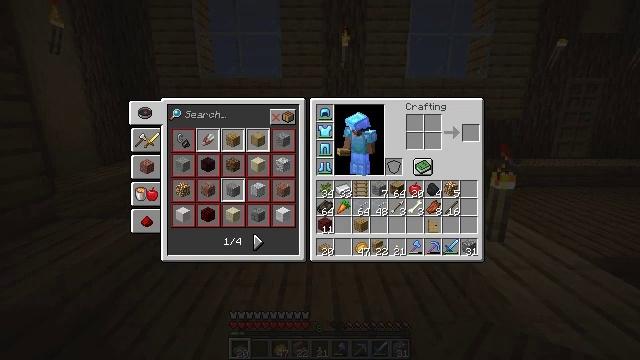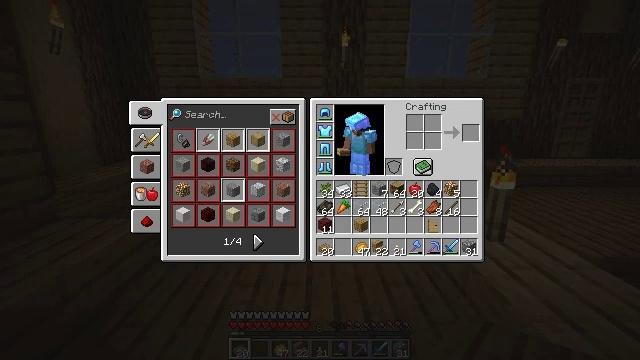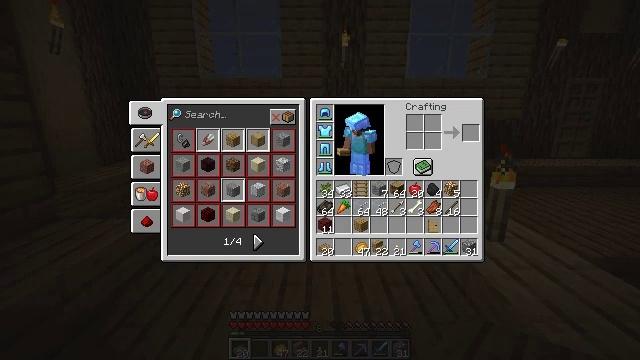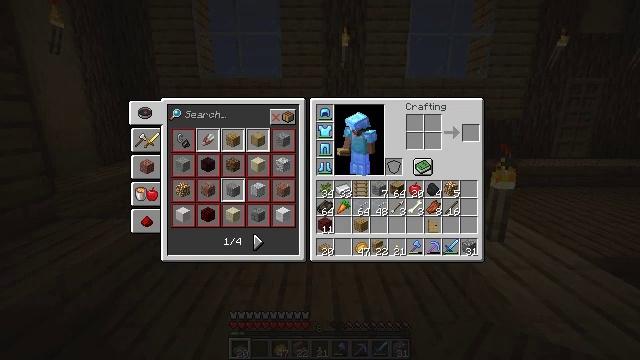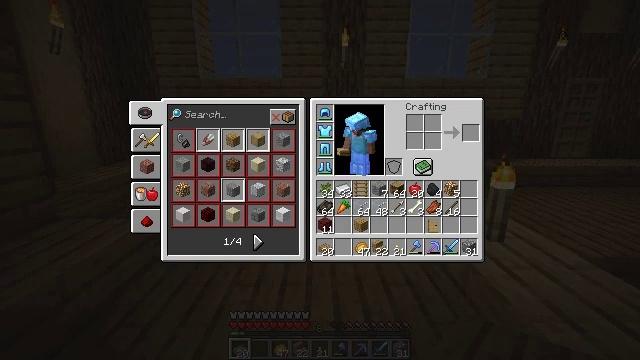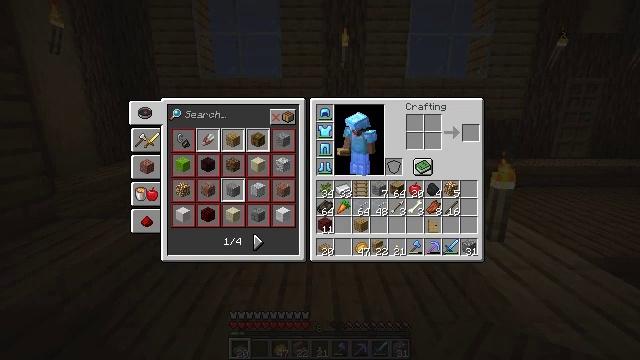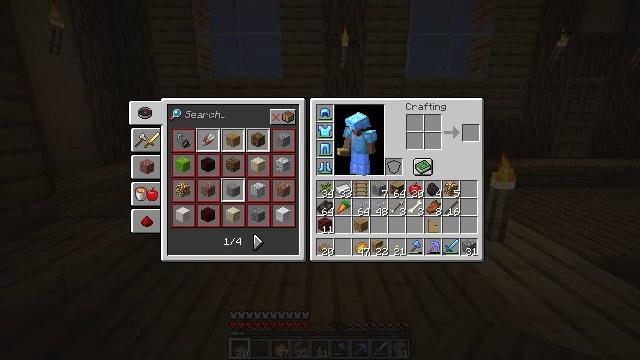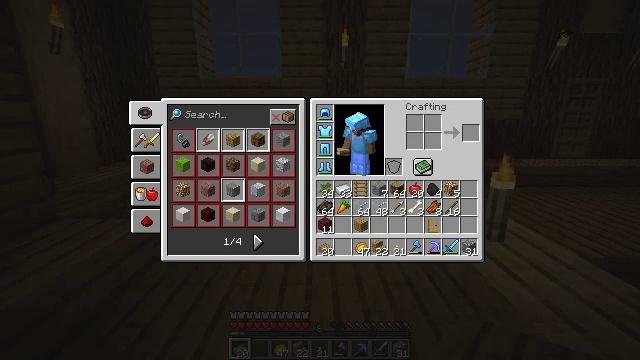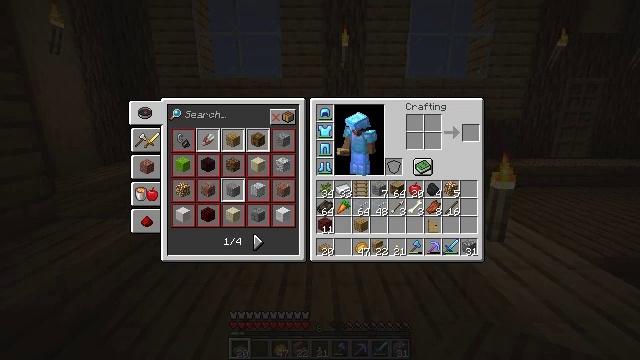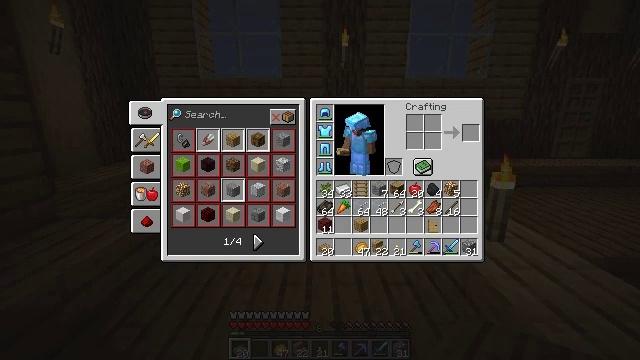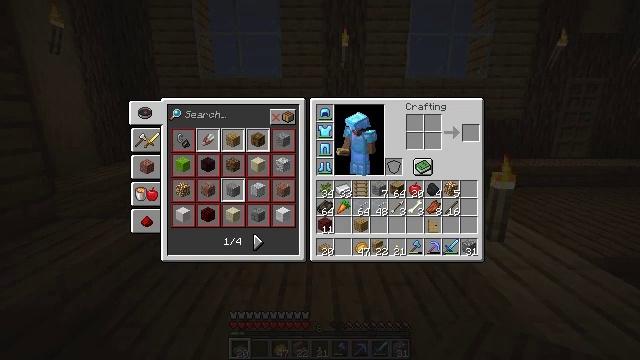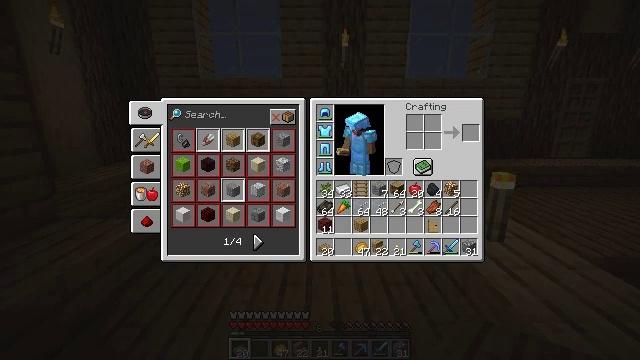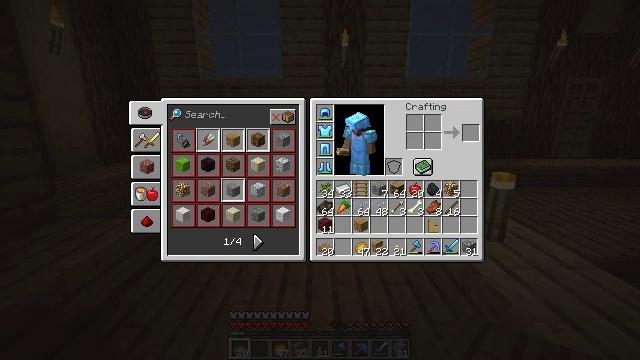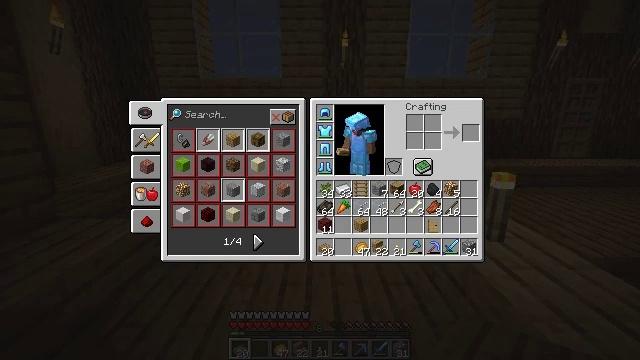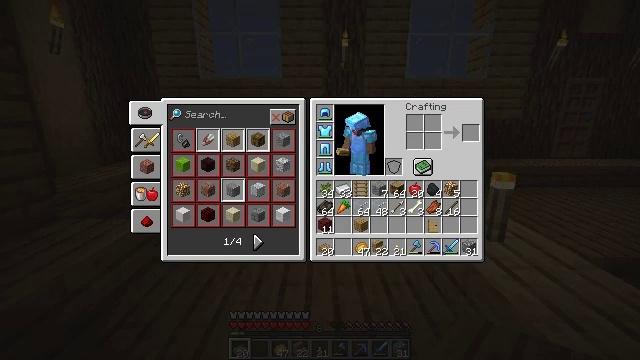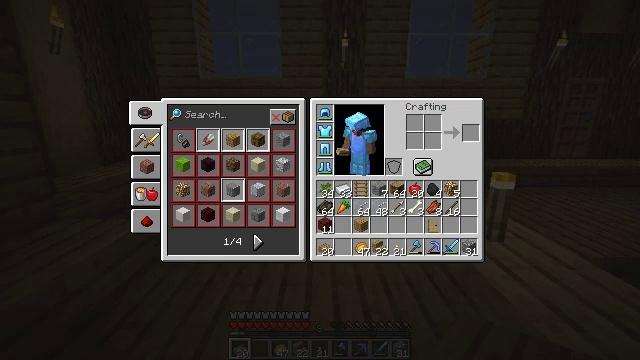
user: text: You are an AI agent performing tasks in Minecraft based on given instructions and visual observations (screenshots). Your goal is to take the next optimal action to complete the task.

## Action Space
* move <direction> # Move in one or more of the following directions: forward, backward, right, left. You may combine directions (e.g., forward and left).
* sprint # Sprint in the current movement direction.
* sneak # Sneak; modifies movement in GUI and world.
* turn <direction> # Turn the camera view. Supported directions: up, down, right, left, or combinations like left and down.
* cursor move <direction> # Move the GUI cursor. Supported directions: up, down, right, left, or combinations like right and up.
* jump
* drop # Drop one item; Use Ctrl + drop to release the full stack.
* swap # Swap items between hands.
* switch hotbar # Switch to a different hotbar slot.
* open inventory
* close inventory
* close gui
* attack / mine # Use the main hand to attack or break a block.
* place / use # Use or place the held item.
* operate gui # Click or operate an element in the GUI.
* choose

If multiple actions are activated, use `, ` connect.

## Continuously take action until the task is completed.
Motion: motion action
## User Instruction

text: Get iron bars through the crafting table.
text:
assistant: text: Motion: no_op
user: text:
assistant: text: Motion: no_op
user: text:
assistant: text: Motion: no_op
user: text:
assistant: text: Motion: no_op
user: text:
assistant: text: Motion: no_op
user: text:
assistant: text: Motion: no_op
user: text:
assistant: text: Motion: no_op
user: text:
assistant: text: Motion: no_op
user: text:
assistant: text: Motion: no_op
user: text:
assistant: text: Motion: no_op
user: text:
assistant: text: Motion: no_op
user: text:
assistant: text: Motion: no_op
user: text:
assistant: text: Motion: no_op
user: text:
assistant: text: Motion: no_op
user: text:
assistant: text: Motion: no_op
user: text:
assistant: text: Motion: no_op
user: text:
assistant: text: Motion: no_op
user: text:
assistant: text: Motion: no_op
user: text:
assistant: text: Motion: no_op
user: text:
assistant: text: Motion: no_op
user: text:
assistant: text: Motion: no_op
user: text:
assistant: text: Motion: no_op
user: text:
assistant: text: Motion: no_op
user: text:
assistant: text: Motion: no_op
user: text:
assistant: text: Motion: cursor move right
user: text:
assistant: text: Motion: cursor move right
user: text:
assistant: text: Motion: cursor move right
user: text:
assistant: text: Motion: cursor move right and up
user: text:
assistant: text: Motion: cursor move right and up
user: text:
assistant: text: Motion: cursor move right and up